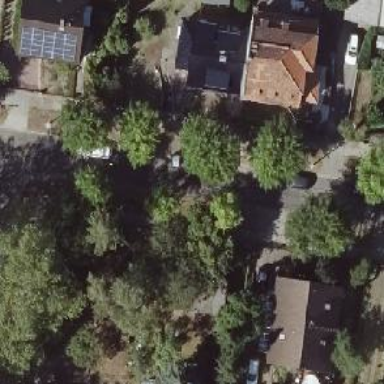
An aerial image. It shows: Avenue of deciduous broadleaved trees.